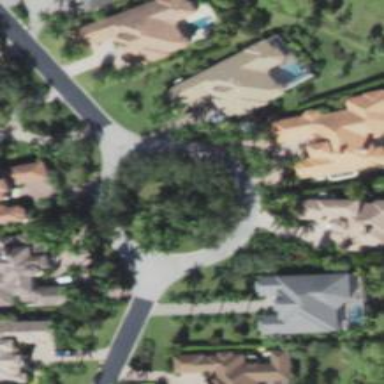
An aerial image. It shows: Roundabout on residential road.